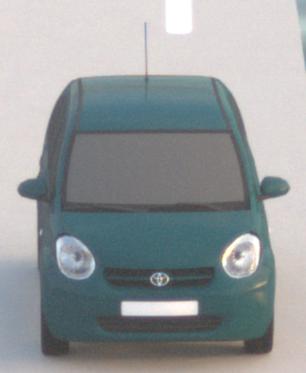
Make: Toyota
Model: Passo
Detailed model: Toyota Passo X Yururi
Model produced from: 2010
Model produced until: 2016
Doors: 5
Color: blue
Road condition: dry road
Daytime: sunrise or sunset
Contrast: low contrast